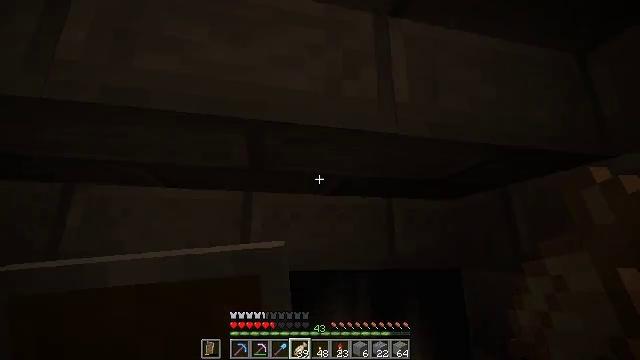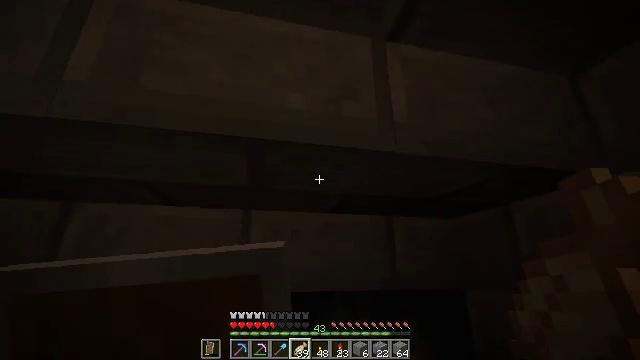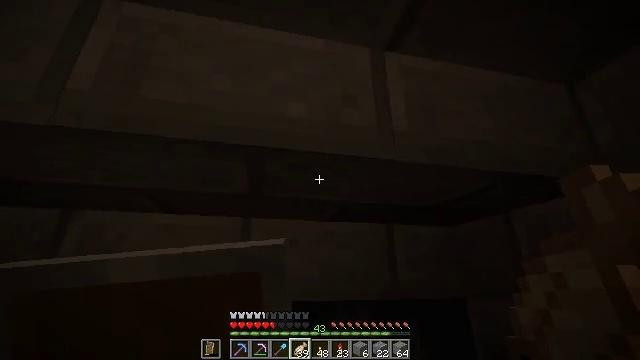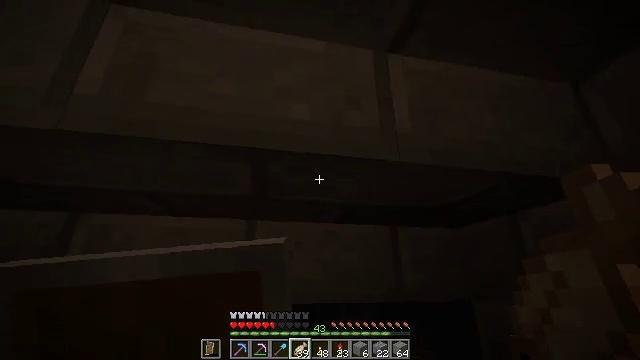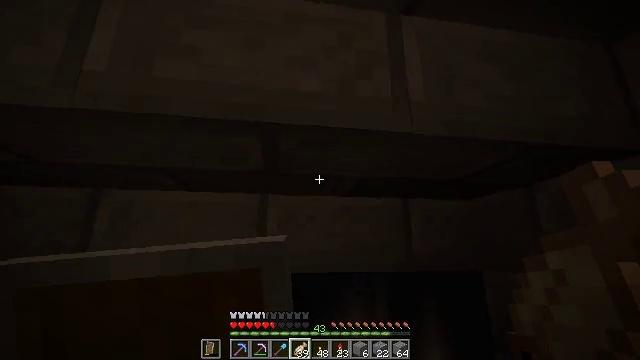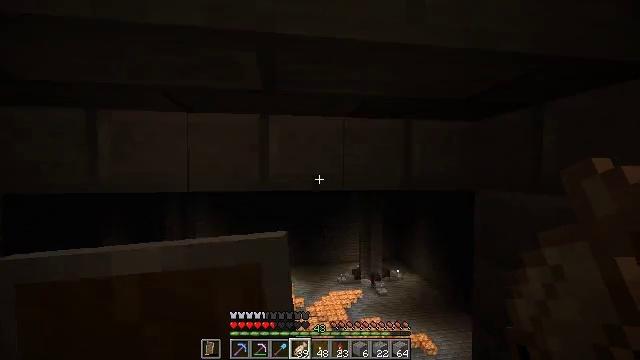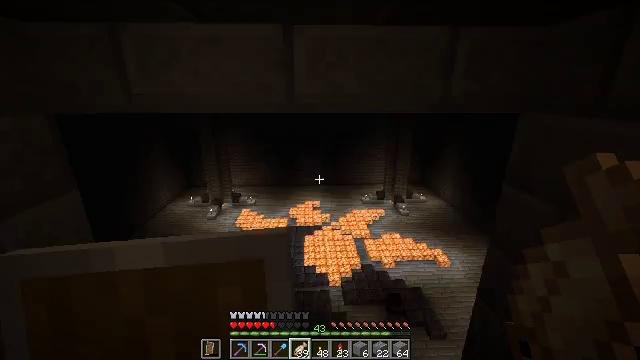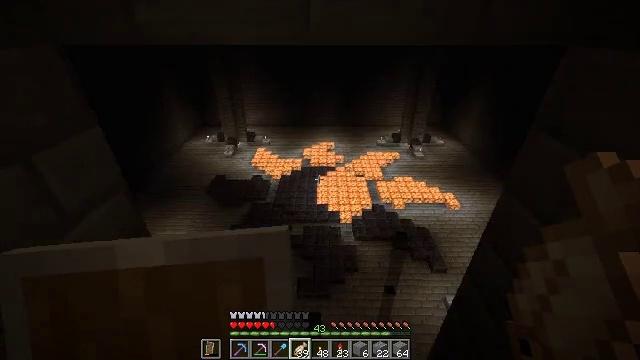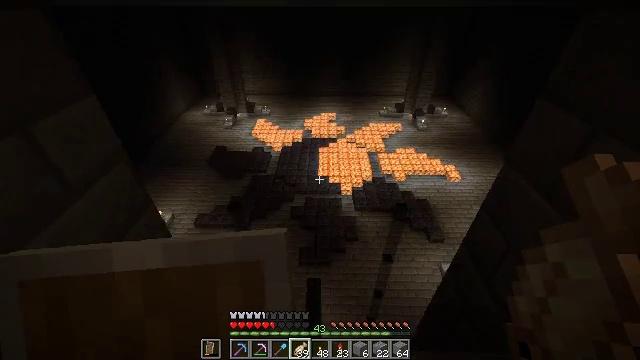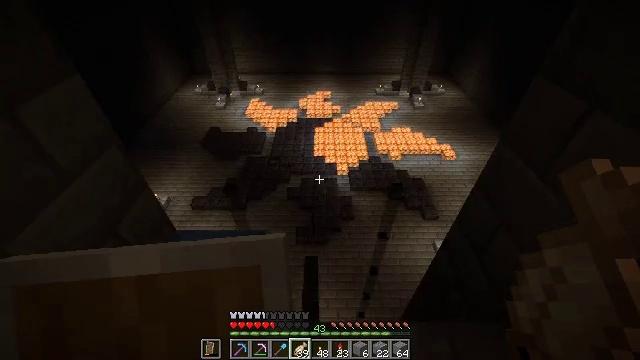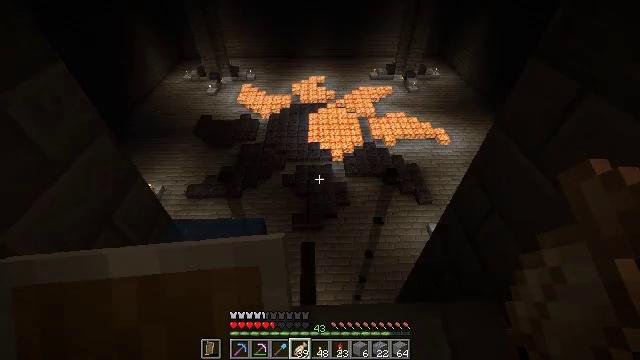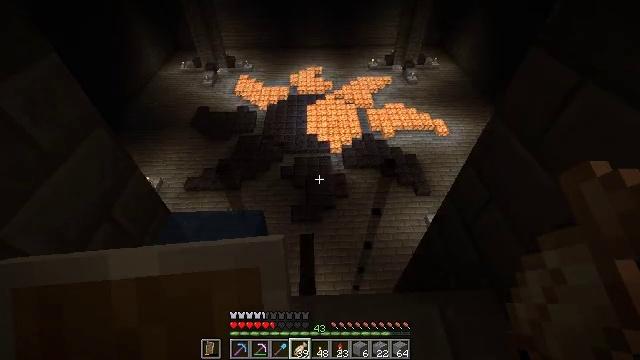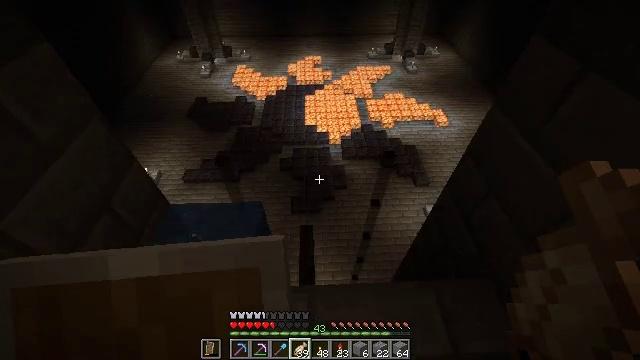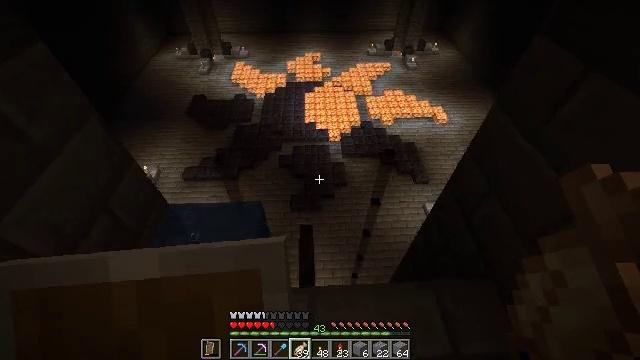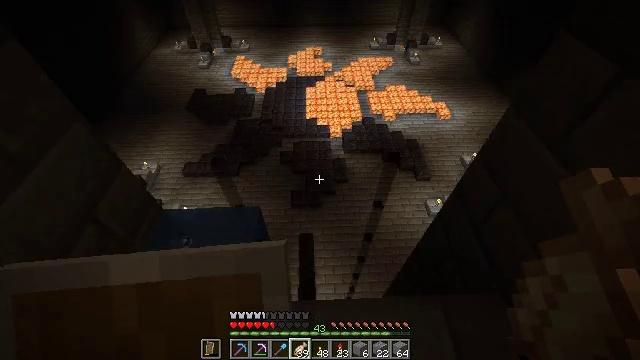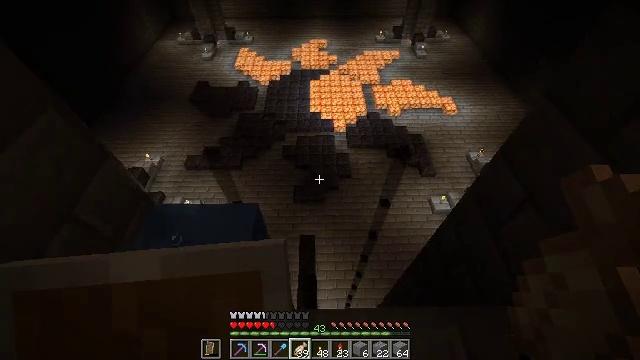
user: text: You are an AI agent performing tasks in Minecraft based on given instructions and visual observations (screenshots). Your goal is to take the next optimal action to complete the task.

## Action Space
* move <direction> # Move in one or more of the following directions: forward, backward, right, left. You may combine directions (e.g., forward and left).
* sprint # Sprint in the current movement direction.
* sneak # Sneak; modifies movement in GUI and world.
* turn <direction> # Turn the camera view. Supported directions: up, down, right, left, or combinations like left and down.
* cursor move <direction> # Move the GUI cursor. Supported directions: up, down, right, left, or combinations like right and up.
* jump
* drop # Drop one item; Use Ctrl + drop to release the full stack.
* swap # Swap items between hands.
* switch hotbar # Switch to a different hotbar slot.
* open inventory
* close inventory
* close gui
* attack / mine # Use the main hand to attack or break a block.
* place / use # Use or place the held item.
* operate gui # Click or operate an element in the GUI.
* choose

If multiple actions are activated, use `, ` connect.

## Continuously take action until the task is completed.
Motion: motion action
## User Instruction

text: Attack the quartz pillar to collect it.
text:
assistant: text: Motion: turn up
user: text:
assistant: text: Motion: turn up
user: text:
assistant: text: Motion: no_op
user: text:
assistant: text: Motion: turn left and down
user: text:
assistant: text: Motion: turn down
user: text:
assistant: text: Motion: turn left and down
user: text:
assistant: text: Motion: turn left and down
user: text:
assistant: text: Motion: turn down
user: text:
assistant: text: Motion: turn right and down
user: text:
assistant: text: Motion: turn right and down
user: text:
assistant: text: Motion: turn down
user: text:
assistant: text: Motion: turn down
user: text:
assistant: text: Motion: move forward
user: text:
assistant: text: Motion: move forward, turn down
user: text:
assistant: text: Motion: move forward, turn left and down
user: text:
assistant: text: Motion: no_op
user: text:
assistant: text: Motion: no_op
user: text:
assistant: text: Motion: no_op
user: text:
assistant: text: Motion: no_op
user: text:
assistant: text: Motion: no_op
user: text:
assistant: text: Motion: no_op
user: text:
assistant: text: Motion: no_op
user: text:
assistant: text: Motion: no_op
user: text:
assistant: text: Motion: no_op
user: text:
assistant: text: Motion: no_op
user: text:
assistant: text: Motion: no_op
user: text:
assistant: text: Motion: turn left
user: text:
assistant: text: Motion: turn left
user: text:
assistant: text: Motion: no_op
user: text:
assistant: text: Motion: no_op